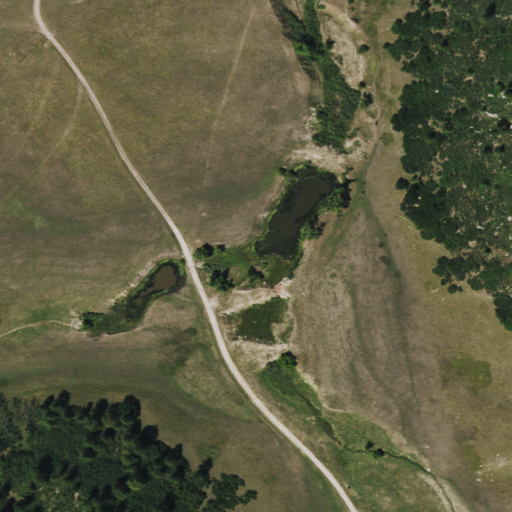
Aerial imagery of valley in Colorado named Hunt Gulch containing grassland, shrub, evergreen forest, deciduous forest, and mixed forest